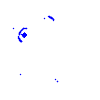
Particle: electron